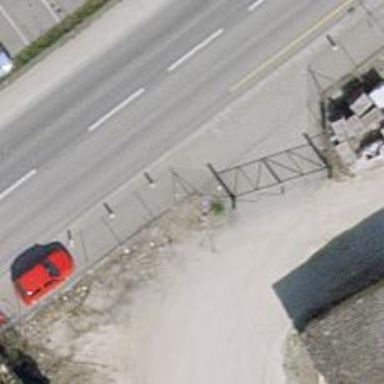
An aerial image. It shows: Fence is in the image.